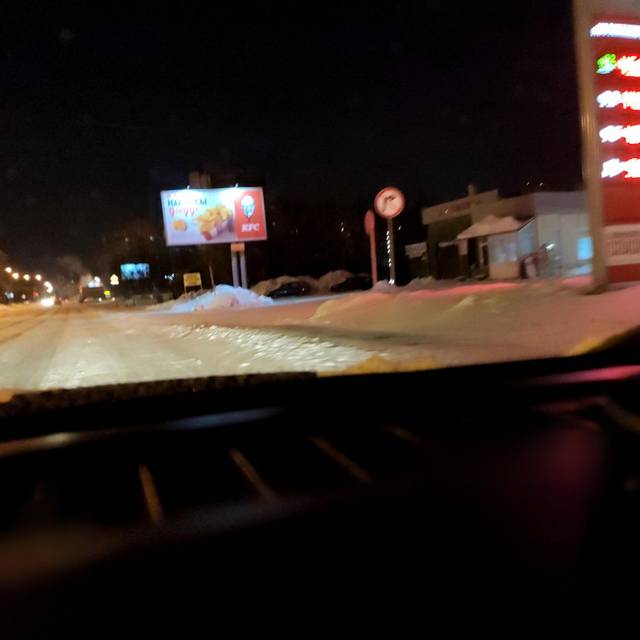
Region: Russia
Coordinates: 57.971, 56.231